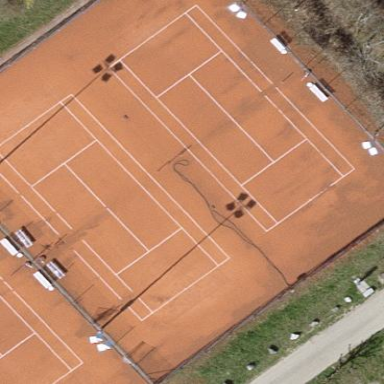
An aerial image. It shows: Clay tennis court in leisure land pitch.